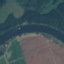
Land use / land cover: River